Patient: sex M, age 40
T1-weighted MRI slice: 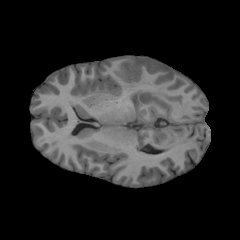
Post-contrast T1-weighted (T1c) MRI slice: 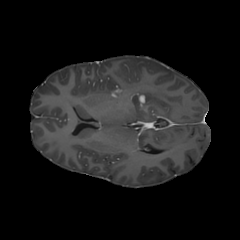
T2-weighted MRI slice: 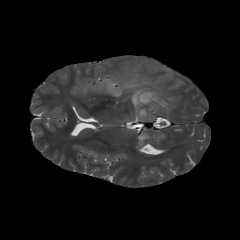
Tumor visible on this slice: yes
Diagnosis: Astrocytoma, IDH-mutant
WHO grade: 3